\RaggedRight

如图，已知平行四边形 \(ABCD\)，点 \(E\) 为 \(BC\) 边上的中点，连接 \(AE\)，交对角线 \(BD\) 于点 \(G\)，\(\angle ADB = \angle BAE\)。

(1) 求证：\(EB^2 = EG \cdot EA\)；

(2) 连接 \(CG\)，若 \(\angle CGE = \angle DBC\)。求证：平行四边形 \(ABCD\) 是矩形。
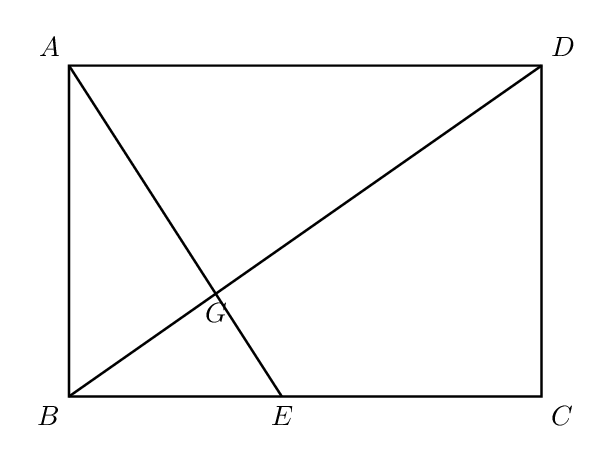
【解答】
【详解】（1）证明：\(\because\) 四边形 \(ABCD\) 是平行四边形，

\(\therefore AD \parallel BC\)，

\(\therefore \angle ADB = \angle CBD\)，

\(\because \angle ADB = \angle BAE\)，

\(\therefore \angle CBD = \angle BAE\)，

\(\because\angle AEB = \angle BEG\)，
\(\therefore \triangle AEB \backsim \triangle BEG\)，

\(\therefore \dfrac{EB}{EG} = \dfrac{EA}{EB}\)，

\(\therefore EB^2 = EG \cdot EA\)。

---

（2）证明：如图，连接 \(CG\)，延长 \(CG\) 交 \(AB\) 于点 \(F\)。

\(\because E\) 为 \(BC\) 边上的中点，

\(\therefore EB = EC = \dfrac{1}{2}BC\)。

\(\because\) 四边形 \(ABCD\) 是平行四边形，

\(\therefore AD \parallel BC\)，\(AB \parallel CD\)，，\( AD = BC\)。

\(\therefore \triangle AGD \backsim \triangle EGB\)，\(\triangle BFG \backsim \triangle DCG\)，

\(\therefore \dfrac{AD}{BE} = \dfrac{GD}{BG}\)，\(\dfrac{GD}{BG} = \dfrac{CD}{FB}\)，

\(\therefore 2 = \dfrac{GD}{BG}\)，\(\dfrac{GD}{BG} = \dfrac{CD}{FB}\)，

\(\therefore \dfrac{CD}{FB} = 2\)，

\(\therefore FB = \dfrac{1}{2}AB\)，

\(\therefore F\) 为 \(AB\) 中点，

\(\therefore AF = FB\)。

\(\because \angle CGE = \angle DBC\)，\(\angle ADB = \angle BAE\)，\(\angle ADB = \angle CBD\)，

\(\therefore \angle CGE = \angle BAE\)。

\(\because \angle AGF = \angle CGE\)，

\(\therefore \angle AGF = \angle BAE\)，

\(\therefore AF = GF\)。

\(\therefore AF = GF = FB\)，

\(\therefore\) 点 \(A\)、\(G\)、\(B\) 在以 \(F\) 为圆心，\(AB\) 为直径的圆上，如图，

\(\therefore \angle AGB = 90^\circ\)，

\(\therefore \angle BGE = 90^\circ\)。

由（1）得 \(\triangle AEB \backsim \triangle BEG\)，
\(\therefore \angle ABE = \angle BGE = 90^\circ\)。

\(\because\) 四边形 \(ABCD\) 是平行四边形，

\(\therefore\) 平行四边形 \(ABCD\) 是矩形。

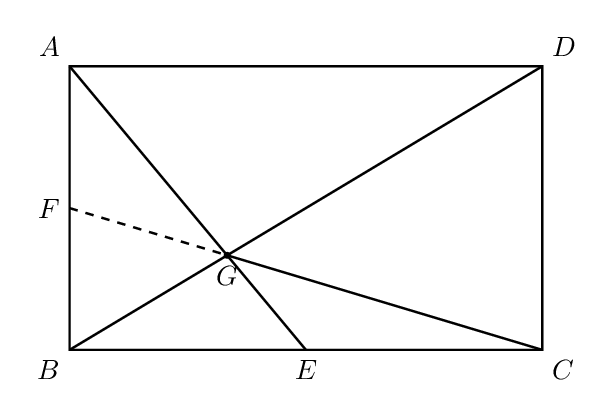
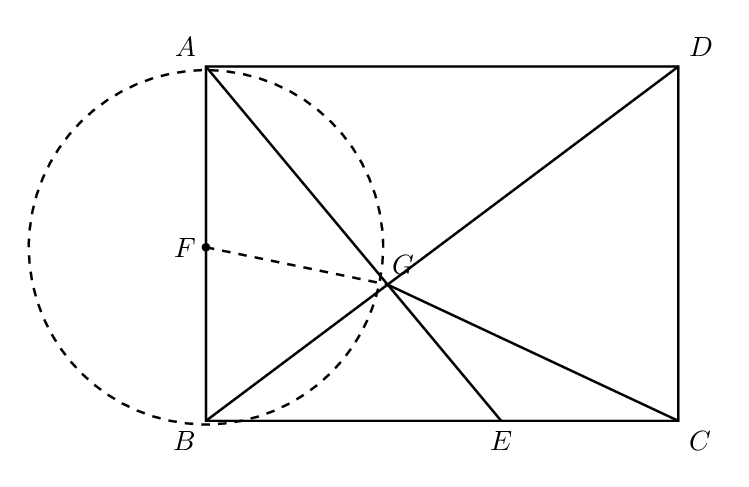